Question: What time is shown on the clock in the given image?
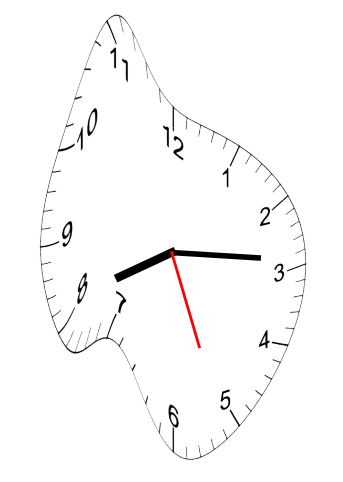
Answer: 08:14:26